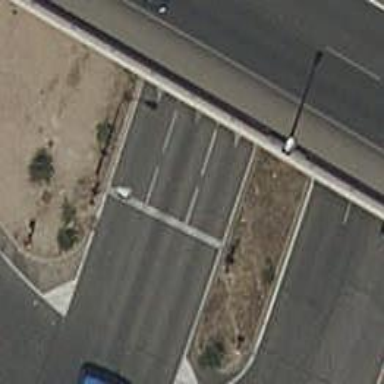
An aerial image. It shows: Road with traffic signals.